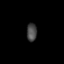
Tissue: lung
Cell type: Myeloid cells
Senescence score: 0.6136
Nuclear area (px): 176
Mean DAPI intensity: 72.472